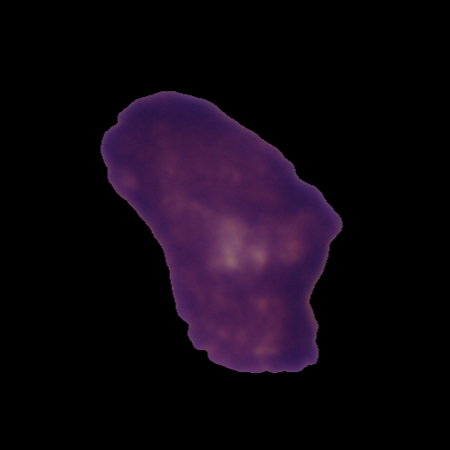
Label: cancer